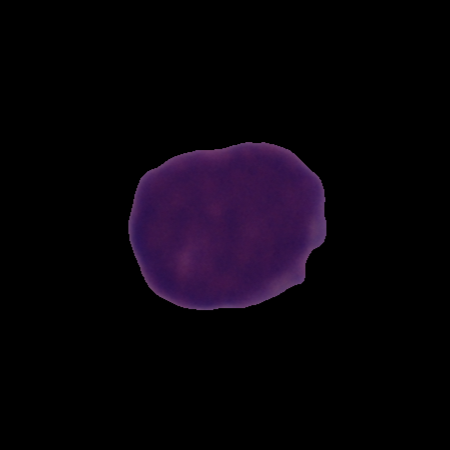
Label: cancer